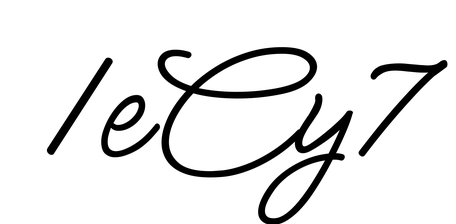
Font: MeowScript-Regular